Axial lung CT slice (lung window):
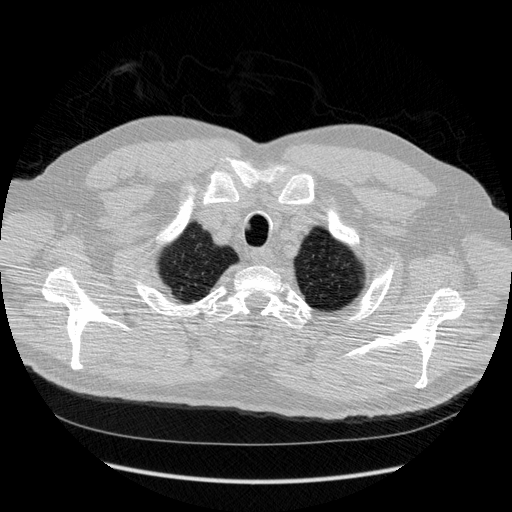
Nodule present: no